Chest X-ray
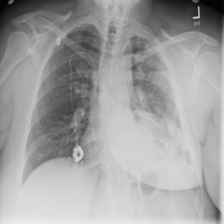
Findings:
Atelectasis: negative
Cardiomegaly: negative
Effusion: positive
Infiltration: negative
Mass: negative
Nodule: negative
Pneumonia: negative
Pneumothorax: negative
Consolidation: negative
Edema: negative
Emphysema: negative
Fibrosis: negative
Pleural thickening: positive
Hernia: negative